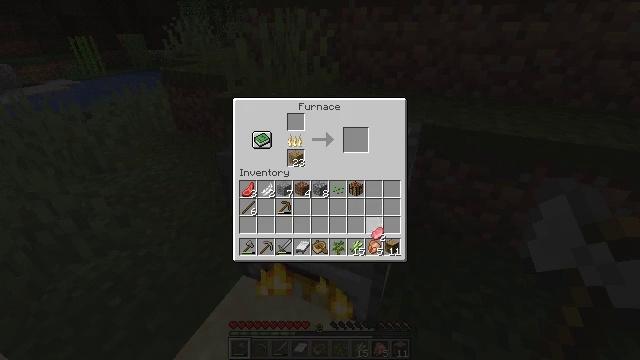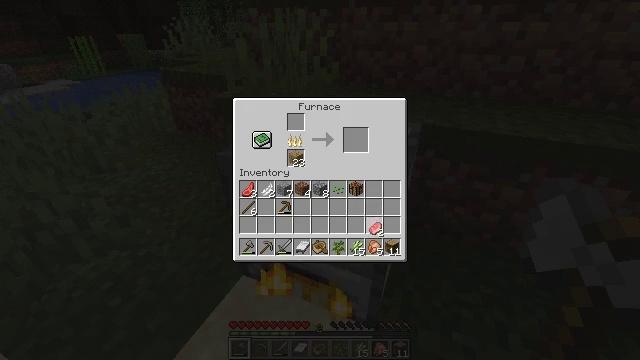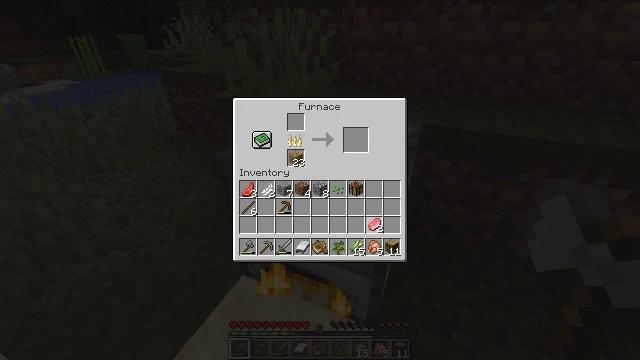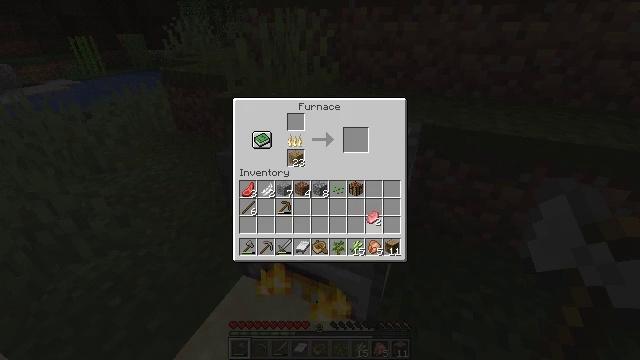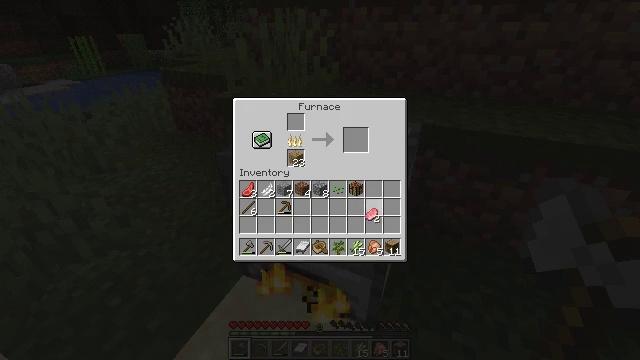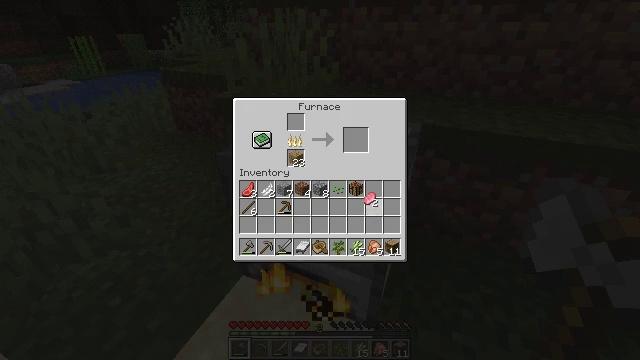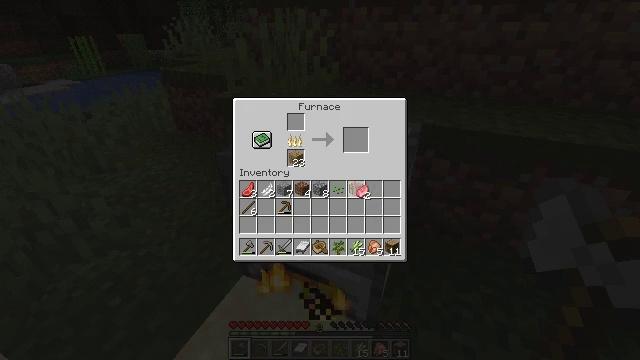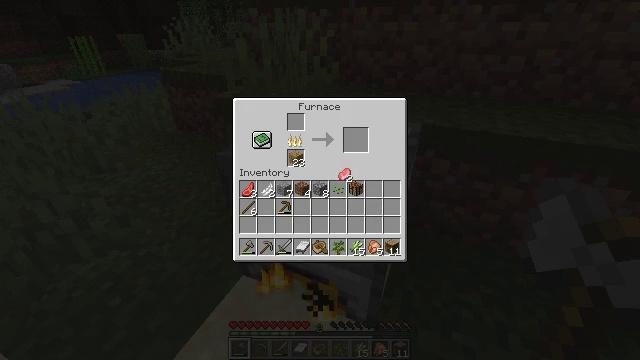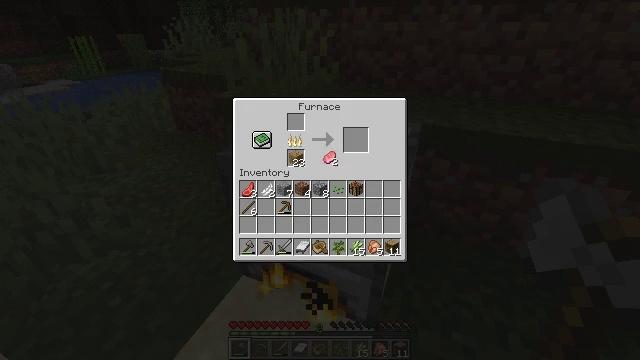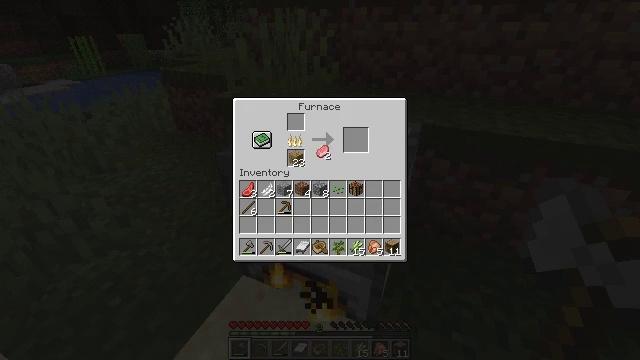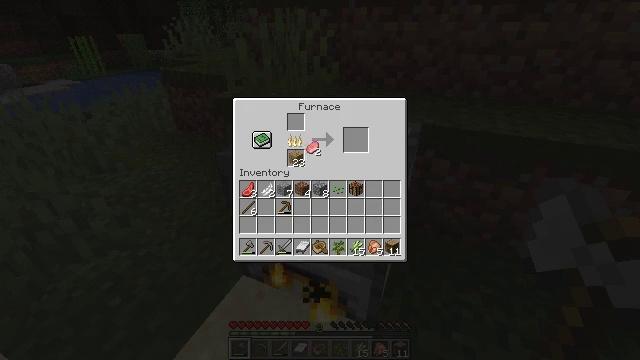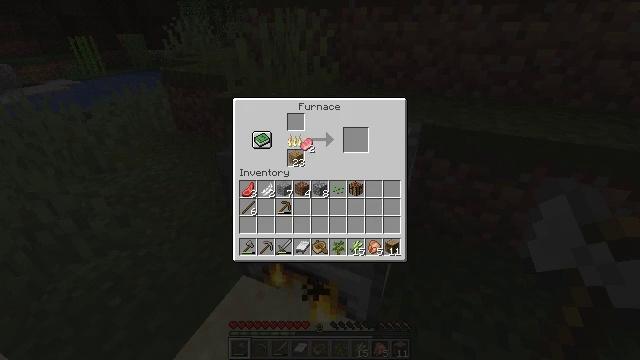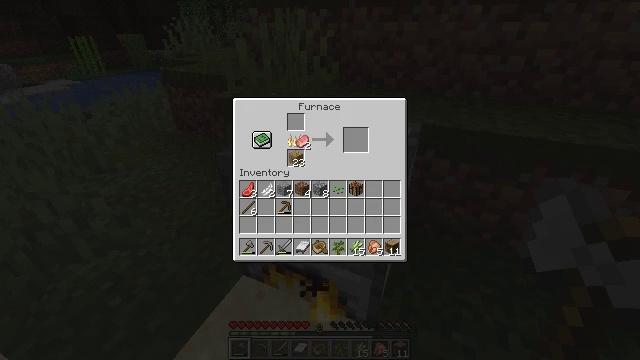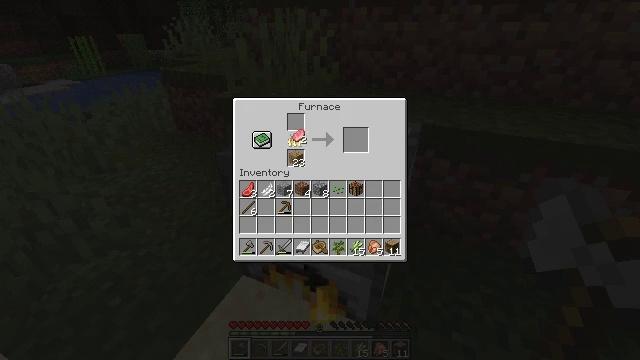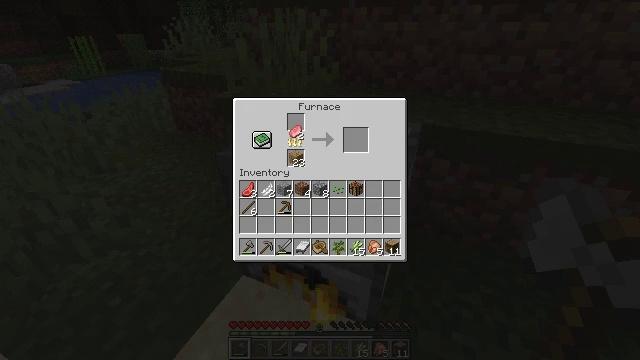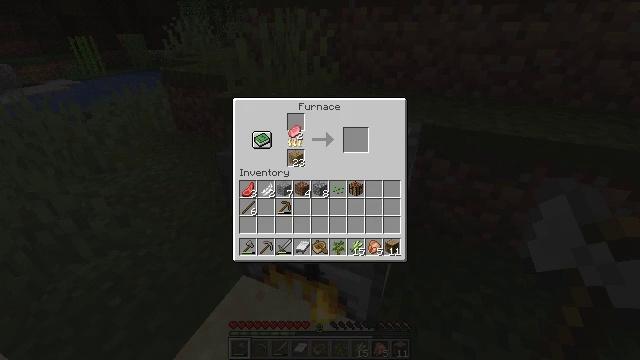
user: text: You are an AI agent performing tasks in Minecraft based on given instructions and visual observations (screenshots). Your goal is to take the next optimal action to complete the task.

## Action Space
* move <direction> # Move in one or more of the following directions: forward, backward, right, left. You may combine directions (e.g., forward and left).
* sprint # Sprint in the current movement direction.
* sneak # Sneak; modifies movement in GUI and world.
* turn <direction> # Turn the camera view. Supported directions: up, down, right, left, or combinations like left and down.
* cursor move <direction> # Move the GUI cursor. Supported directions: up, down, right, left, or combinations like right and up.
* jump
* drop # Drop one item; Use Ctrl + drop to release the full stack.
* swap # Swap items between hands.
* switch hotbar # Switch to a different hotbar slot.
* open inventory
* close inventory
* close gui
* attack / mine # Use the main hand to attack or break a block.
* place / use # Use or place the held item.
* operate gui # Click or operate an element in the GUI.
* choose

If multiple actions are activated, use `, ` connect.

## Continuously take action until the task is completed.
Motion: motion action
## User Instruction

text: Gather sand from the desert.
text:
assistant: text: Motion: no_op
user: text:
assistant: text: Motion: no_op
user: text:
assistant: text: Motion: no_op
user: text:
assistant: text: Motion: no_op
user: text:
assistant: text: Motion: cursor move up
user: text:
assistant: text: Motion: cursor move up
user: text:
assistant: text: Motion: cursor move left and up
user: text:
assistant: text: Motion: cursor move left and up
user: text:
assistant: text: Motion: no_op
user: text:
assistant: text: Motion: cursor move left
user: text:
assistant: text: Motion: no_op
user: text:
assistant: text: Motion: no_op
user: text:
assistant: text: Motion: no_op
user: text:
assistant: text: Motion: no_op
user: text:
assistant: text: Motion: no_op
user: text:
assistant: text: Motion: no_op
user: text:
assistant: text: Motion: no_op
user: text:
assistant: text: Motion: operate gui
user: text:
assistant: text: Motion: operate gui
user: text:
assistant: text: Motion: no_op
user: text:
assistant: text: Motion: no_op
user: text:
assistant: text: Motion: no_op
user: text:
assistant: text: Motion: no_op
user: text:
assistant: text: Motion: no_op
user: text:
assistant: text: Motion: no_op
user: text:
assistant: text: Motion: no_op
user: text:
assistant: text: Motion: no_op
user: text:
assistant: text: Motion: no_op
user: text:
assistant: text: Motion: no_op
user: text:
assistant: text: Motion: no_op